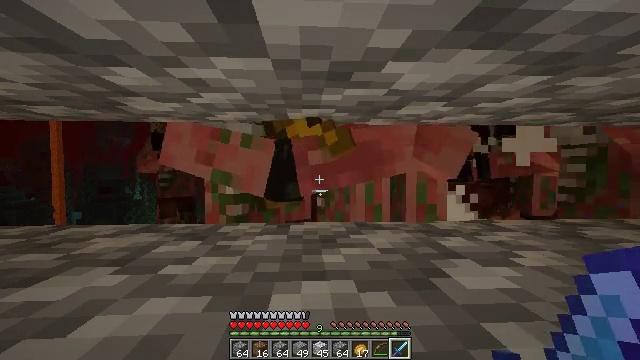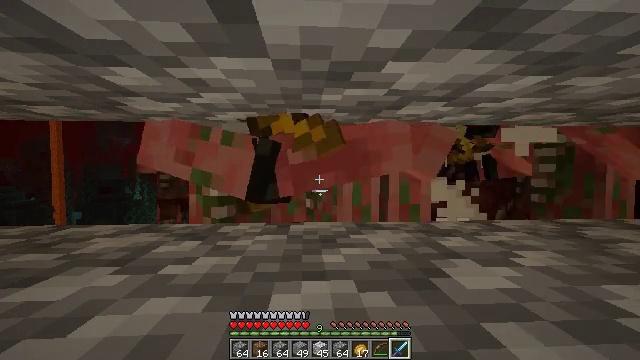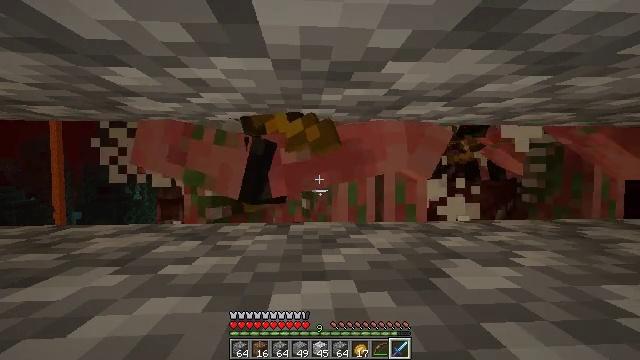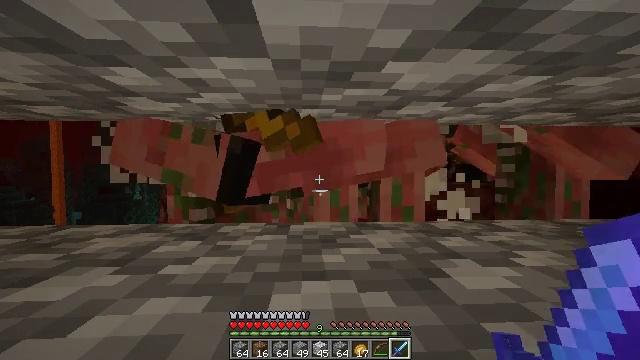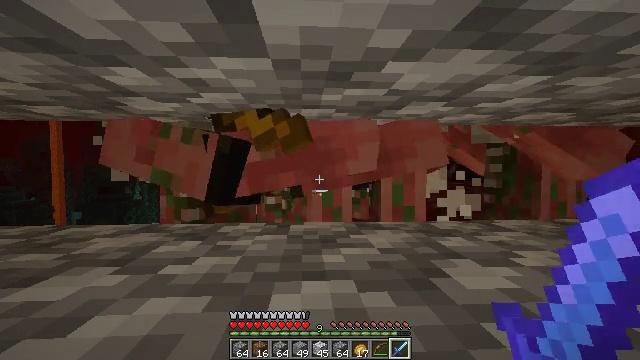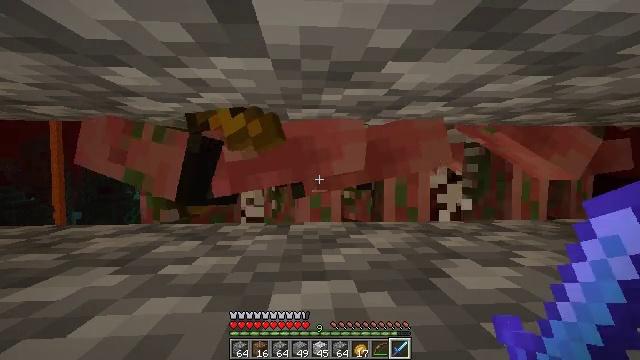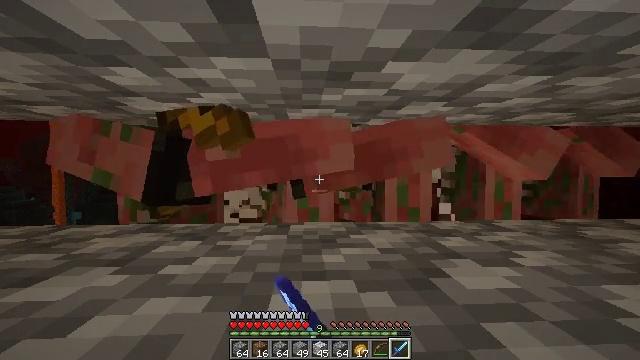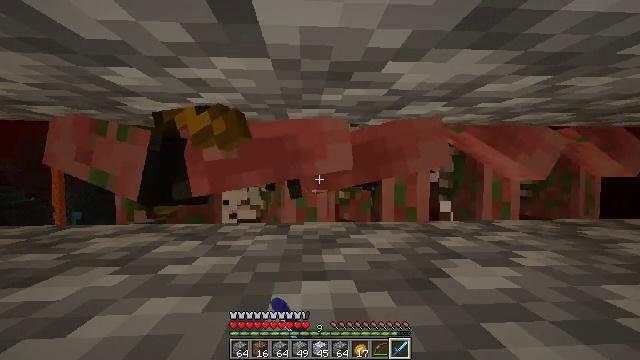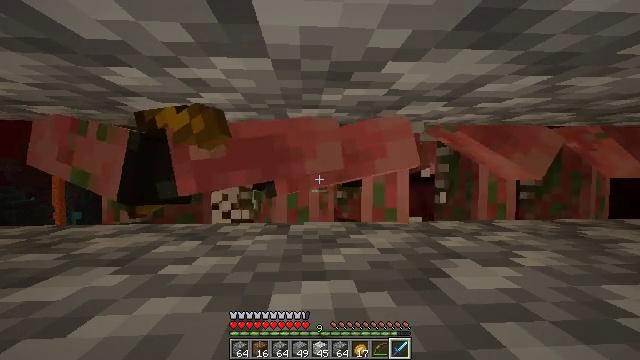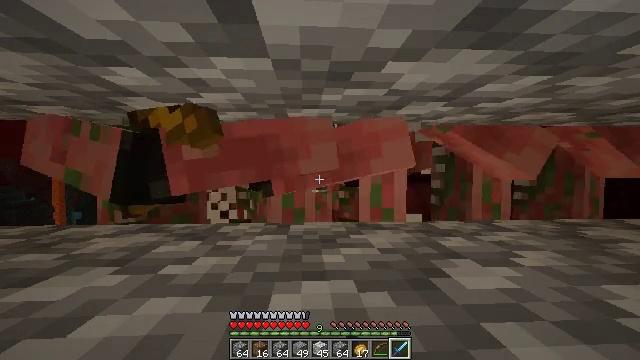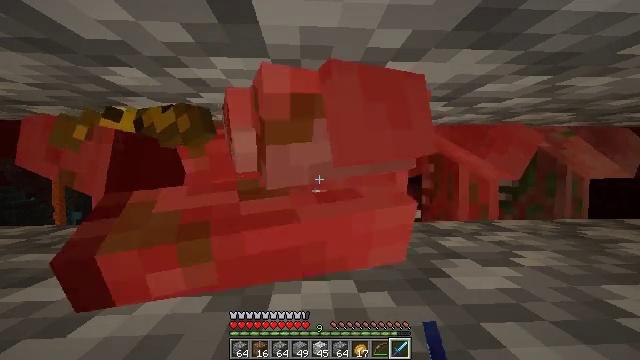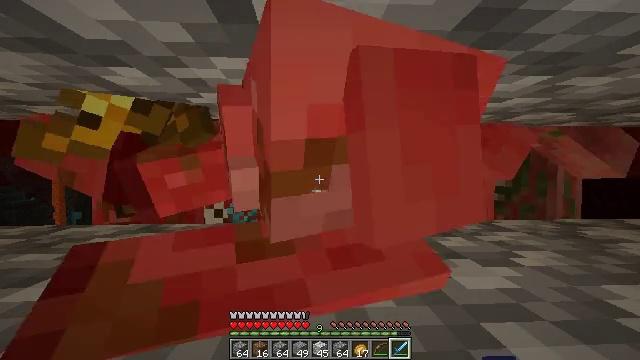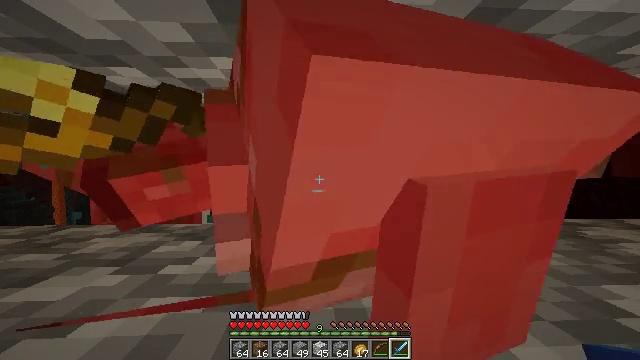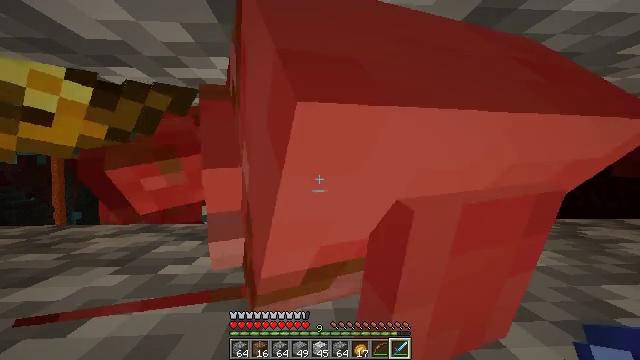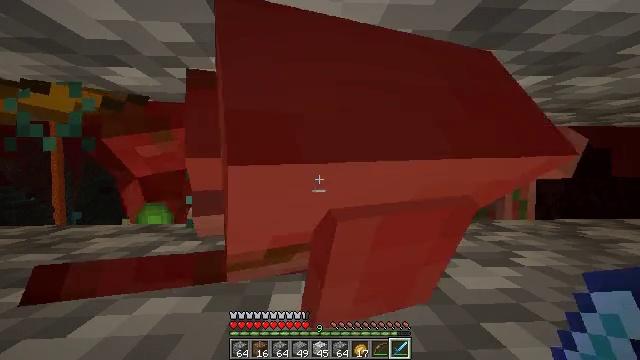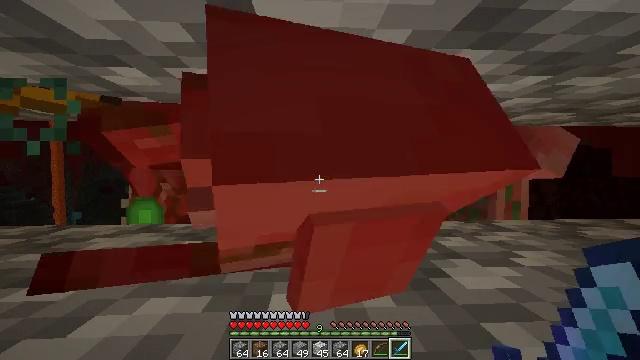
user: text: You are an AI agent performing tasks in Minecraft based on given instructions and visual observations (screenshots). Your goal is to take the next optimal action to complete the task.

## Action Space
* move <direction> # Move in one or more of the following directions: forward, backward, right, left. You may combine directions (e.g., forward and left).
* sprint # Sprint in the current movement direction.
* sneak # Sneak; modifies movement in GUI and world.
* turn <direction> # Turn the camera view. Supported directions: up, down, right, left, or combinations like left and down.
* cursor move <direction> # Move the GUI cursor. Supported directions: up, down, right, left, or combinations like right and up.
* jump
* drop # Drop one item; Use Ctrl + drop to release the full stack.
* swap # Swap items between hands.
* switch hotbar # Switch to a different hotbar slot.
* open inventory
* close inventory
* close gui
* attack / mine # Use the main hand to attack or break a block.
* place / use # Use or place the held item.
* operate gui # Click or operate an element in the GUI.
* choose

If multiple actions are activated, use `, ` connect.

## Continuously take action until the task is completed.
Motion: motion action
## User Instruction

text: Face a hostile mob.
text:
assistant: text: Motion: no_op
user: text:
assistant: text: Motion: no_op
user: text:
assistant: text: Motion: no_op
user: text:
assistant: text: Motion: no_op
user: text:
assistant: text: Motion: attack / mine
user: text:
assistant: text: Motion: attack / mine
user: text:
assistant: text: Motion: attack / mine
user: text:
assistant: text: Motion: attack / mine
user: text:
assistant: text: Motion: no_op
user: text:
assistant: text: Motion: no_op
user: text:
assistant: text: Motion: no_op
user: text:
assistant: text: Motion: no_op
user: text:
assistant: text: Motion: no_op
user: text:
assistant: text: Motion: no_op
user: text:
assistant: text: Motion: no_op
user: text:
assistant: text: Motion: no_op
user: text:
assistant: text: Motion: no_op
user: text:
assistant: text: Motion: no_op
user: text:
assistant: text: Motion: no_op
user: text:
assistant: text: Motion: no_op
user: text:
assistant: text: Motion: no_op
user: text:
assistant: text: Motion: no_op
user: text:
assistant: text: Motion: no_op
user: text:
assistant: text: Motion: no_op
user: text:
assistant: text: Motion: no_op
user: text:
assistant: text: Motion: no_op
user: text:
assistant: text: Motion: no_op
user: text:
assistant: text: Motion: no_op
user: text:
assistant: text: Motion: no_op
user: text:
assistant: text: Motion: no_op